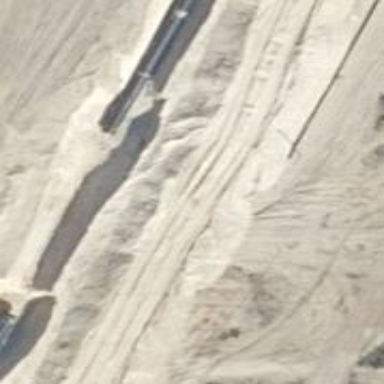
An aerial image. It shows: Sandy track road with grade 4 track type.